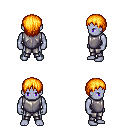
a pixel art fantasy rpg character, male body template, dark elf, purple skin, steel chest armor, metal pants, light blonde plain hairstyle, four views (front, back, left, right), 2x2 character sprite sheet, small pixel art, hard edges, no anti-aliasing